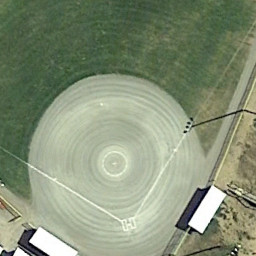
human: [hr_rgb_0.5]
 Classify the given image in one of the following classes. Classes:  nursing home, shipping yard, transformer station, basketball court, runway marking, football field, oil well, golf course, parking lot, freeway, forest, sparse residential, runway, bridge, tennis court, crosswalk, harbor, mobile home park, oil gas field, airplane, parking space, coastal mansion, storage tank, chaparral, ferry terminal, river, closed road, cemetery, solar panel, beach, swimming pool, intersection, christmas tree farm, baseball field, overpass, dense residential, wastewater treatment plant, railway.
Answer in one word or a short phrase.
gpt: baseball field